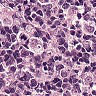
Metastatic tissue present: no